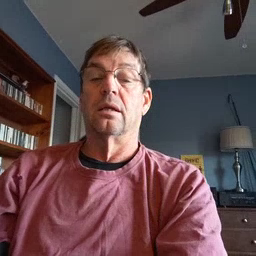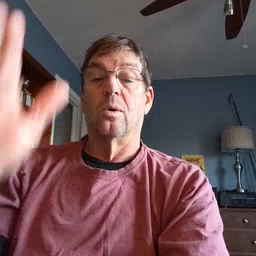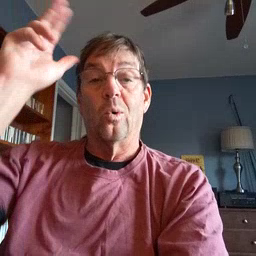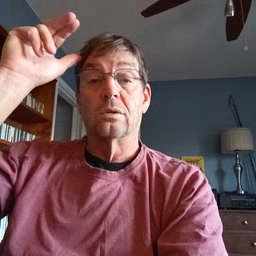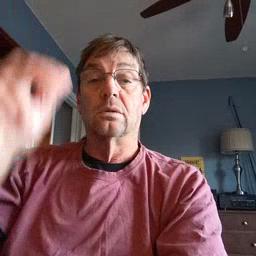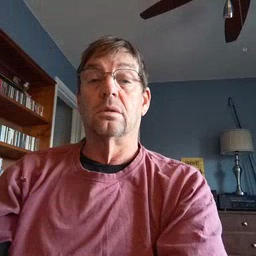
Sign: horse